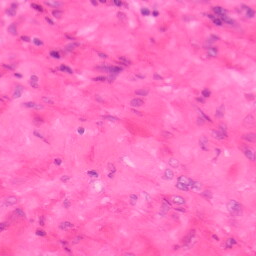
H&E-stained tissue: Colon